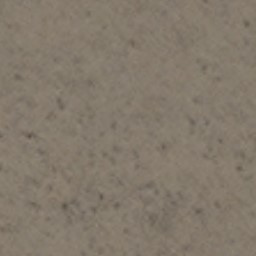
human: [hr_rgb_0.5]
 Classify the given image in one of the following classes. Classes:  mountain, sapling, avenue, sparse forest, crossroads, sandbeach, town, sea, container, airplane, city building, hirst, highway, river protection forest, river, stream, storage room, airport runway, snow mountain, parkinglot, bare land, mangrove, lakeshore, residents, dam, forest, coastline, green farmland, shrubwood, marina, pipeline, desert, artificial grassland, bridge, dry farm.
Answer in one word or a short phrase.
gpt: bare land